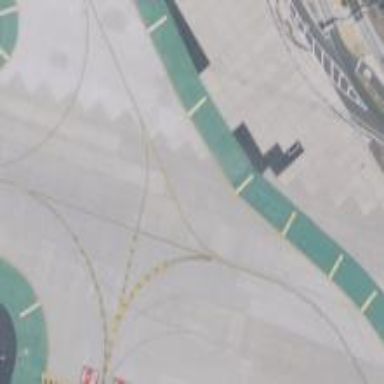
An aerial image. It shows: View of taxiway at the airport.